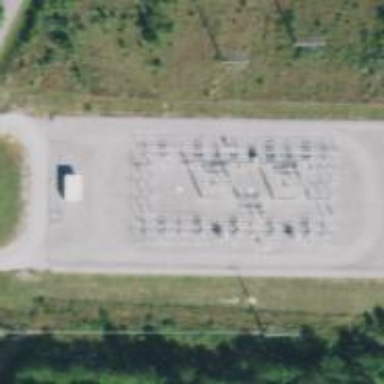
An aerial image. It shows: There is fence around switching substation.